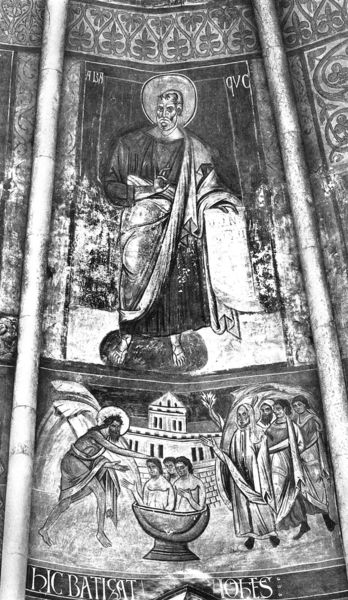
Titel: Baptisterium in Parma
Standort: Parma, Baptisterium (EU - I - Emilia-Romagna)
Schlagwörter: gott, mann, nackt, menschen, stadt, brust, grau, männer, schmuck, schwarz, säulen, weiss, zeichnung, gebäude, haus, malerei, ornament, teppich, wand, johannes, rahmen, schale, steine, täufer, bild, kirche, gewand, engel, topf, schrift, italien, stab, mauer, inschrift, ornamente, verzierung, wandmalerei, foto, fugen, buch, becken, schwarzweiß, buchstaben, heiligenschein, christus, jesus, teufel, mittelalter, segnung, heiliger, schriftrolle, tempel, gelehrter, heilige, fresko, taufe, kessel, baptisterium, taufbecken, segensgestus, glorie, evangelist, kyrillisch, steinhauerei, bapptist, zwei bildfelder, fackell, taufbeckeb